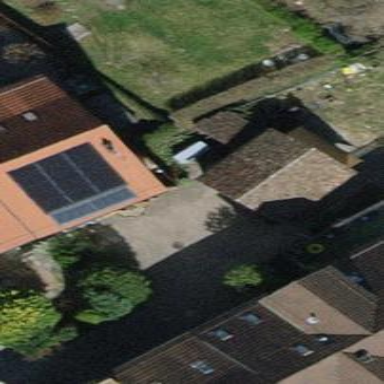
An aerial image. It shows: Building with tile roof.